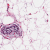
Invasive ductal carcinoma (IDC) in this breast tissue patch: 0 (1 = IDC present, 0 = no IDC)